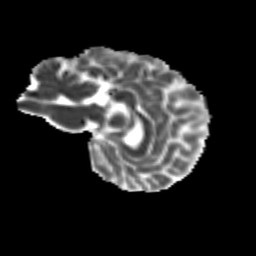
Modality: MD
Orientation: sagittal
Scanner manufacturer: siemens
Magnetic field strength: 3 T
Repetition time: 9.2 s
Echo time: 0.084 s